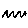
Label: zigzag